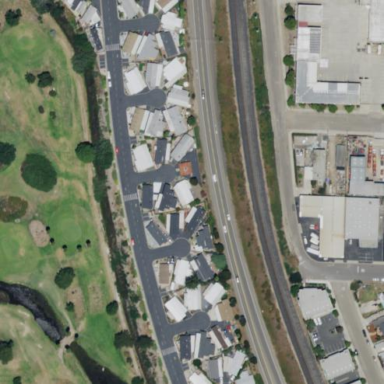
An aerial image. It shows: Residential area designated as mobile home park.